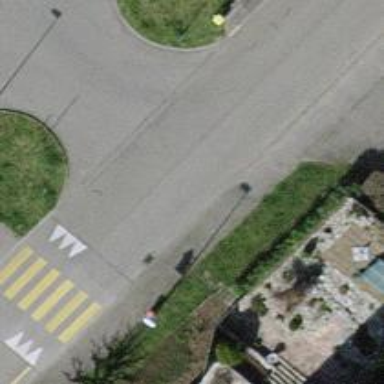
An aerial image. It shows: Smooth asphalt road in residential area.